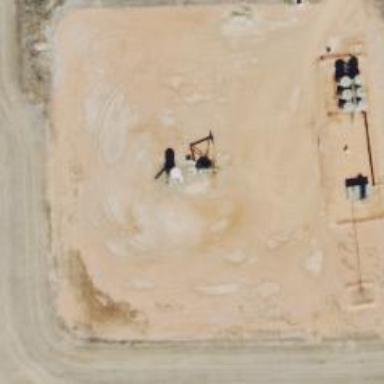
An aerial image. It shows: Petroleum well.